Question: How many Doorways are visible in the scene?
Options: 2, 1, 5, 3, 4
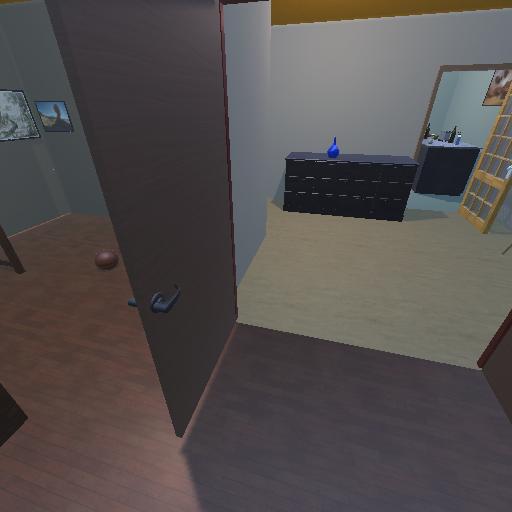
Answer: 2